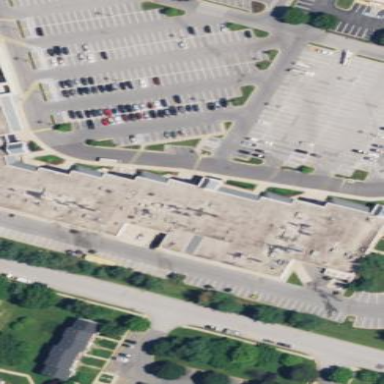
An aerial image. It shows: Retail building.